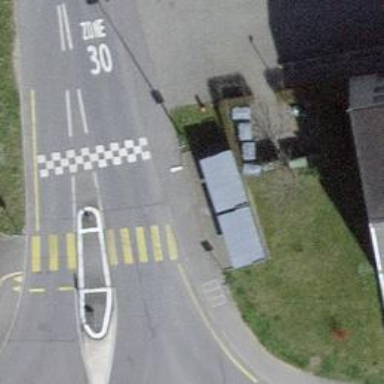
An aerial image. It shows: Footway with zebra crossing.